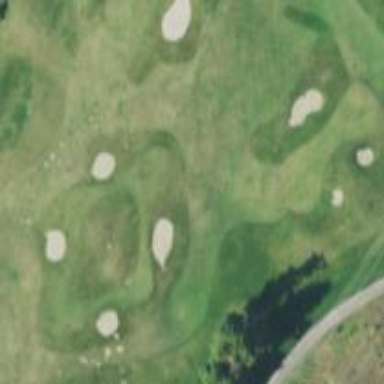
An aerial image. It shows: Grassy area designated as golf fairway.